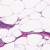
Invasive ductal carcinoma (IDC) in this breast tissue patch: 0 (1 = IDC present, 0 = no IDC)